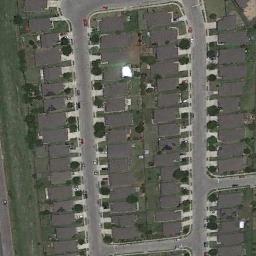
Label: residential